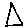
Label: triangle